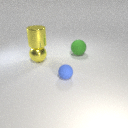
large yellow metal sphere to the left of small blue rubber sphere